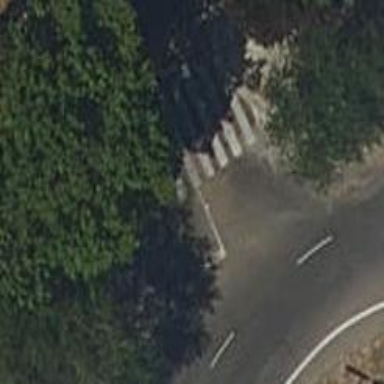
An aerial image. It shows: Uncontrolled crossing on the road.